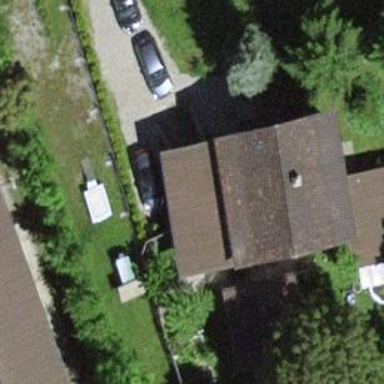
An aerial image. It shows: Detached building with brown roof.